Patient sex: M
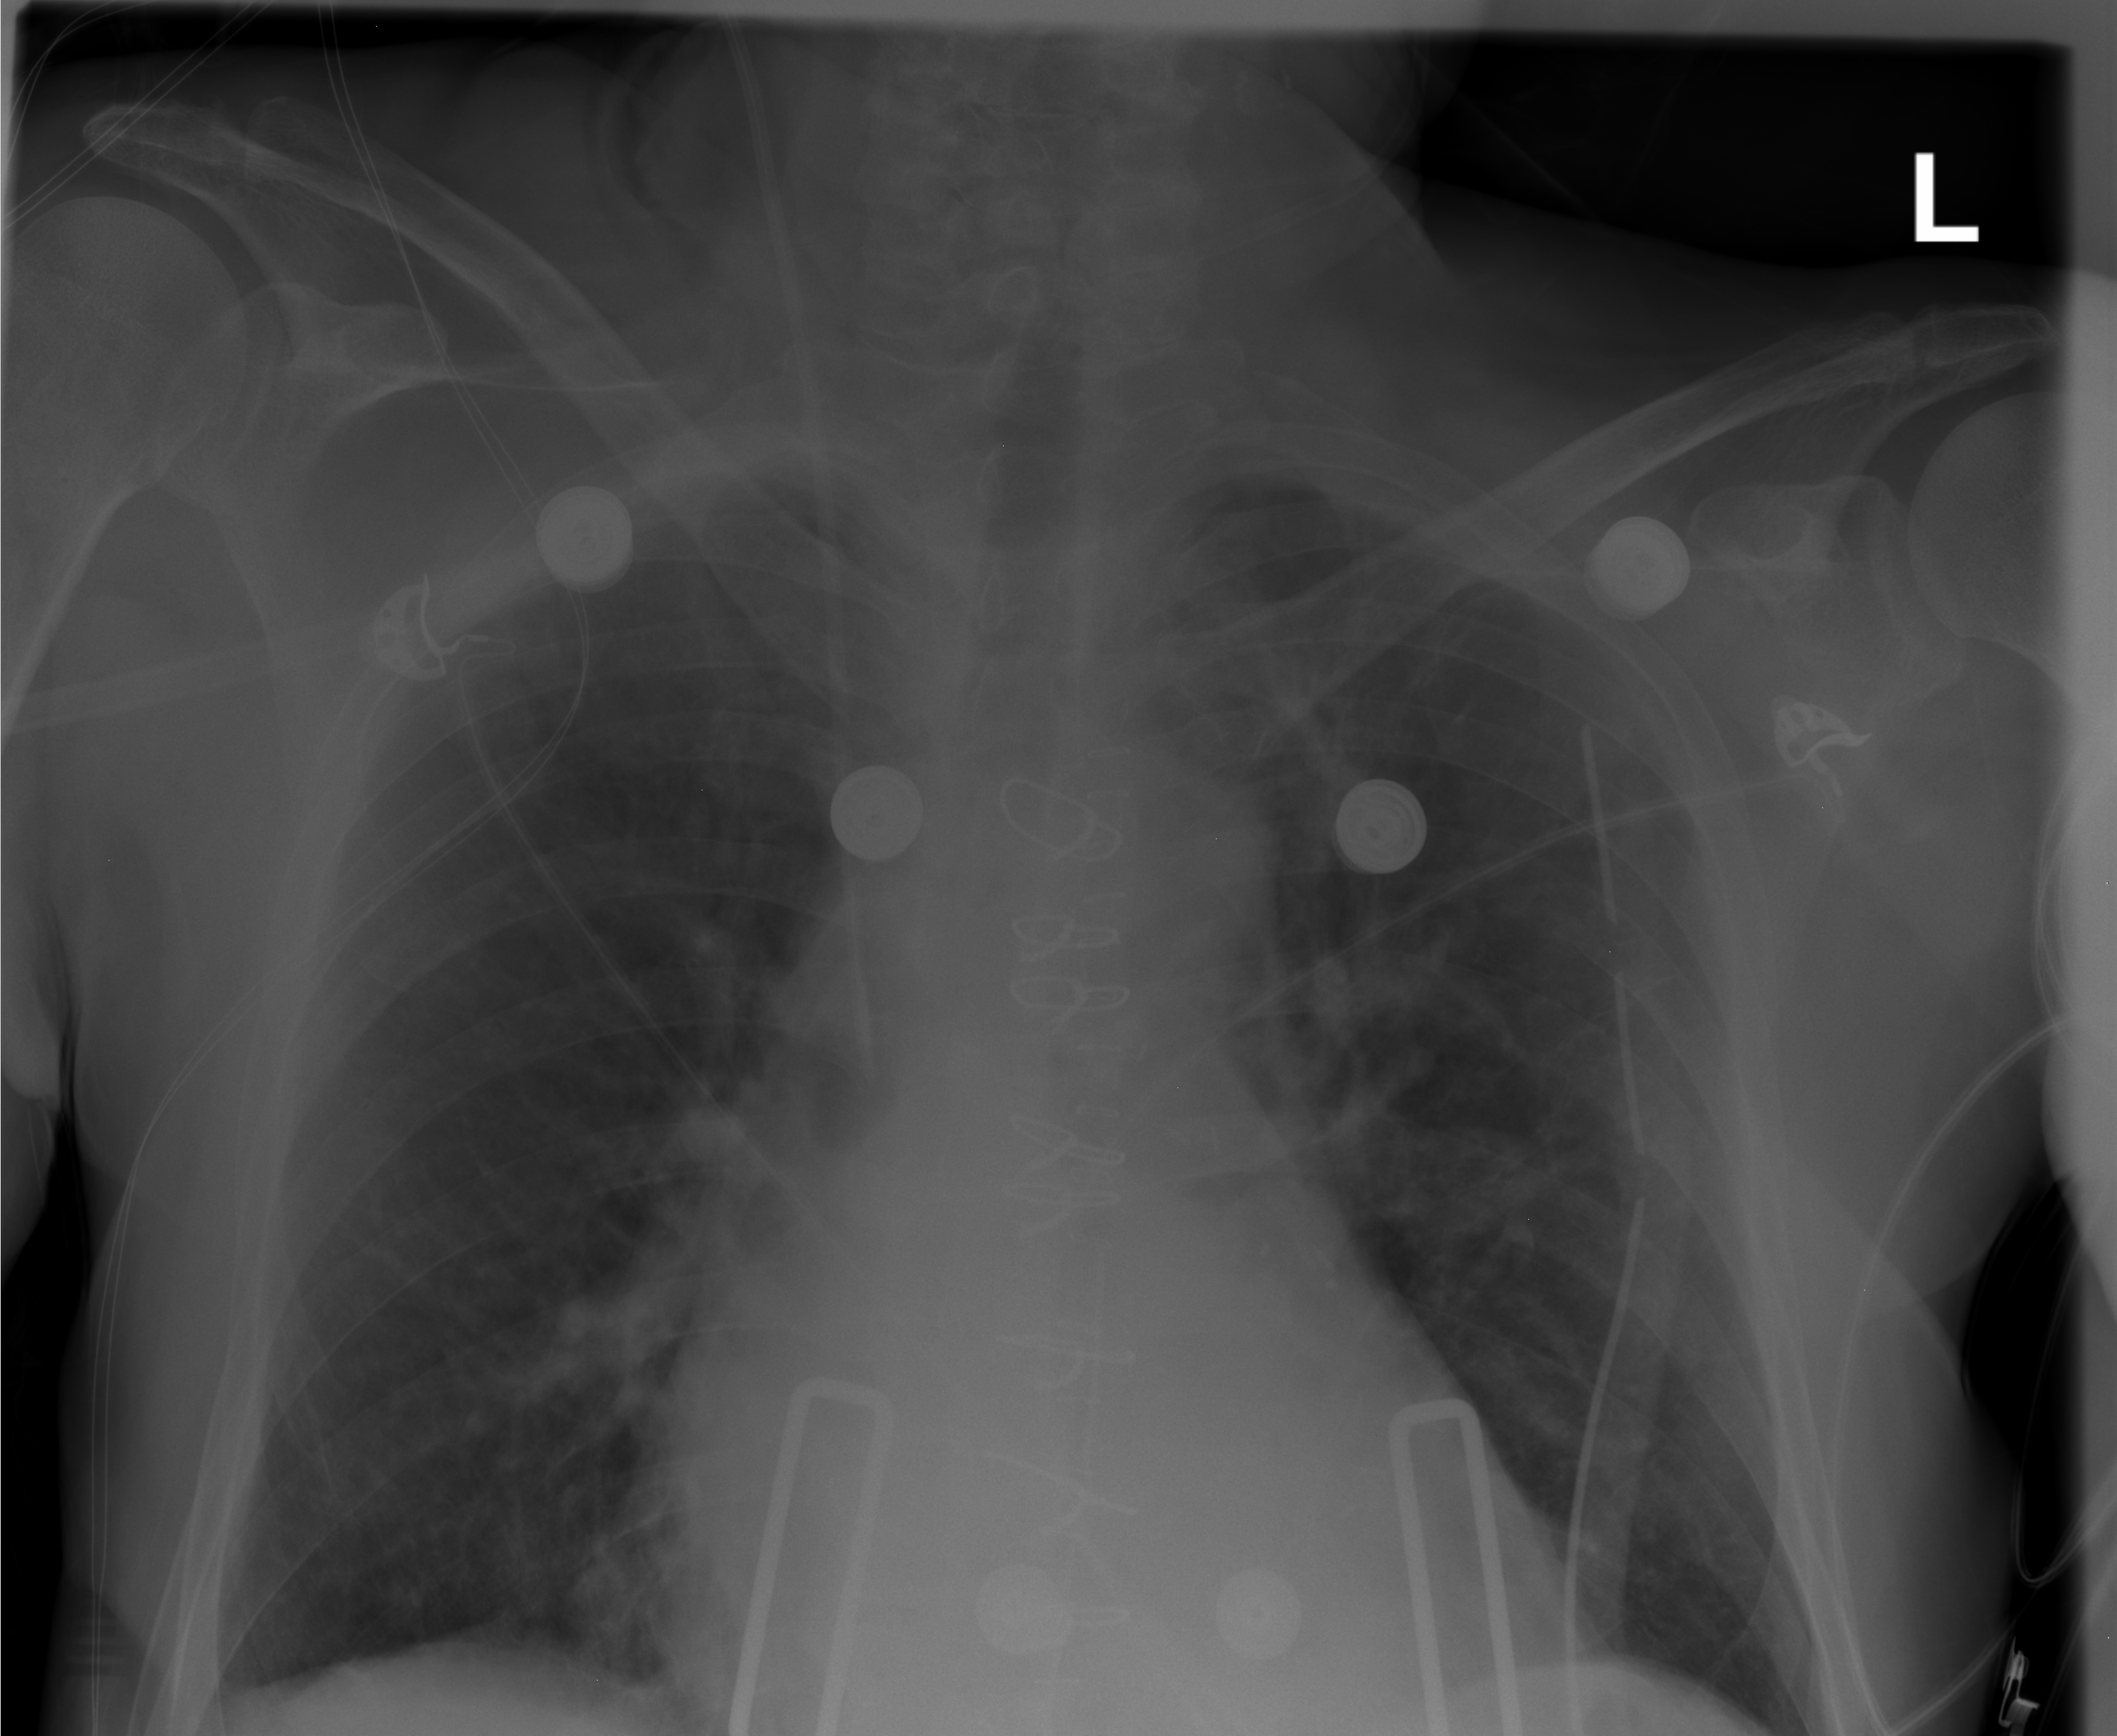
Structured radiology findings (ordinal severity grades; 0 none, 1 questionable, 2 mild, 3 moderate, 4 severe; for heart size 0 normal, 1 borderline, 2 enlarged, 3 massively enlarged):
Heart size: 0
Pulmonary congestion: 0
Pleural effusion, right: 0
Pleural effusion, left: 0
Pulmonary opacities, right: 0
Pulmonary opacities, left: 0
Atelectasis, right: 0
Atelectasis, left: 2